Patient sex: M
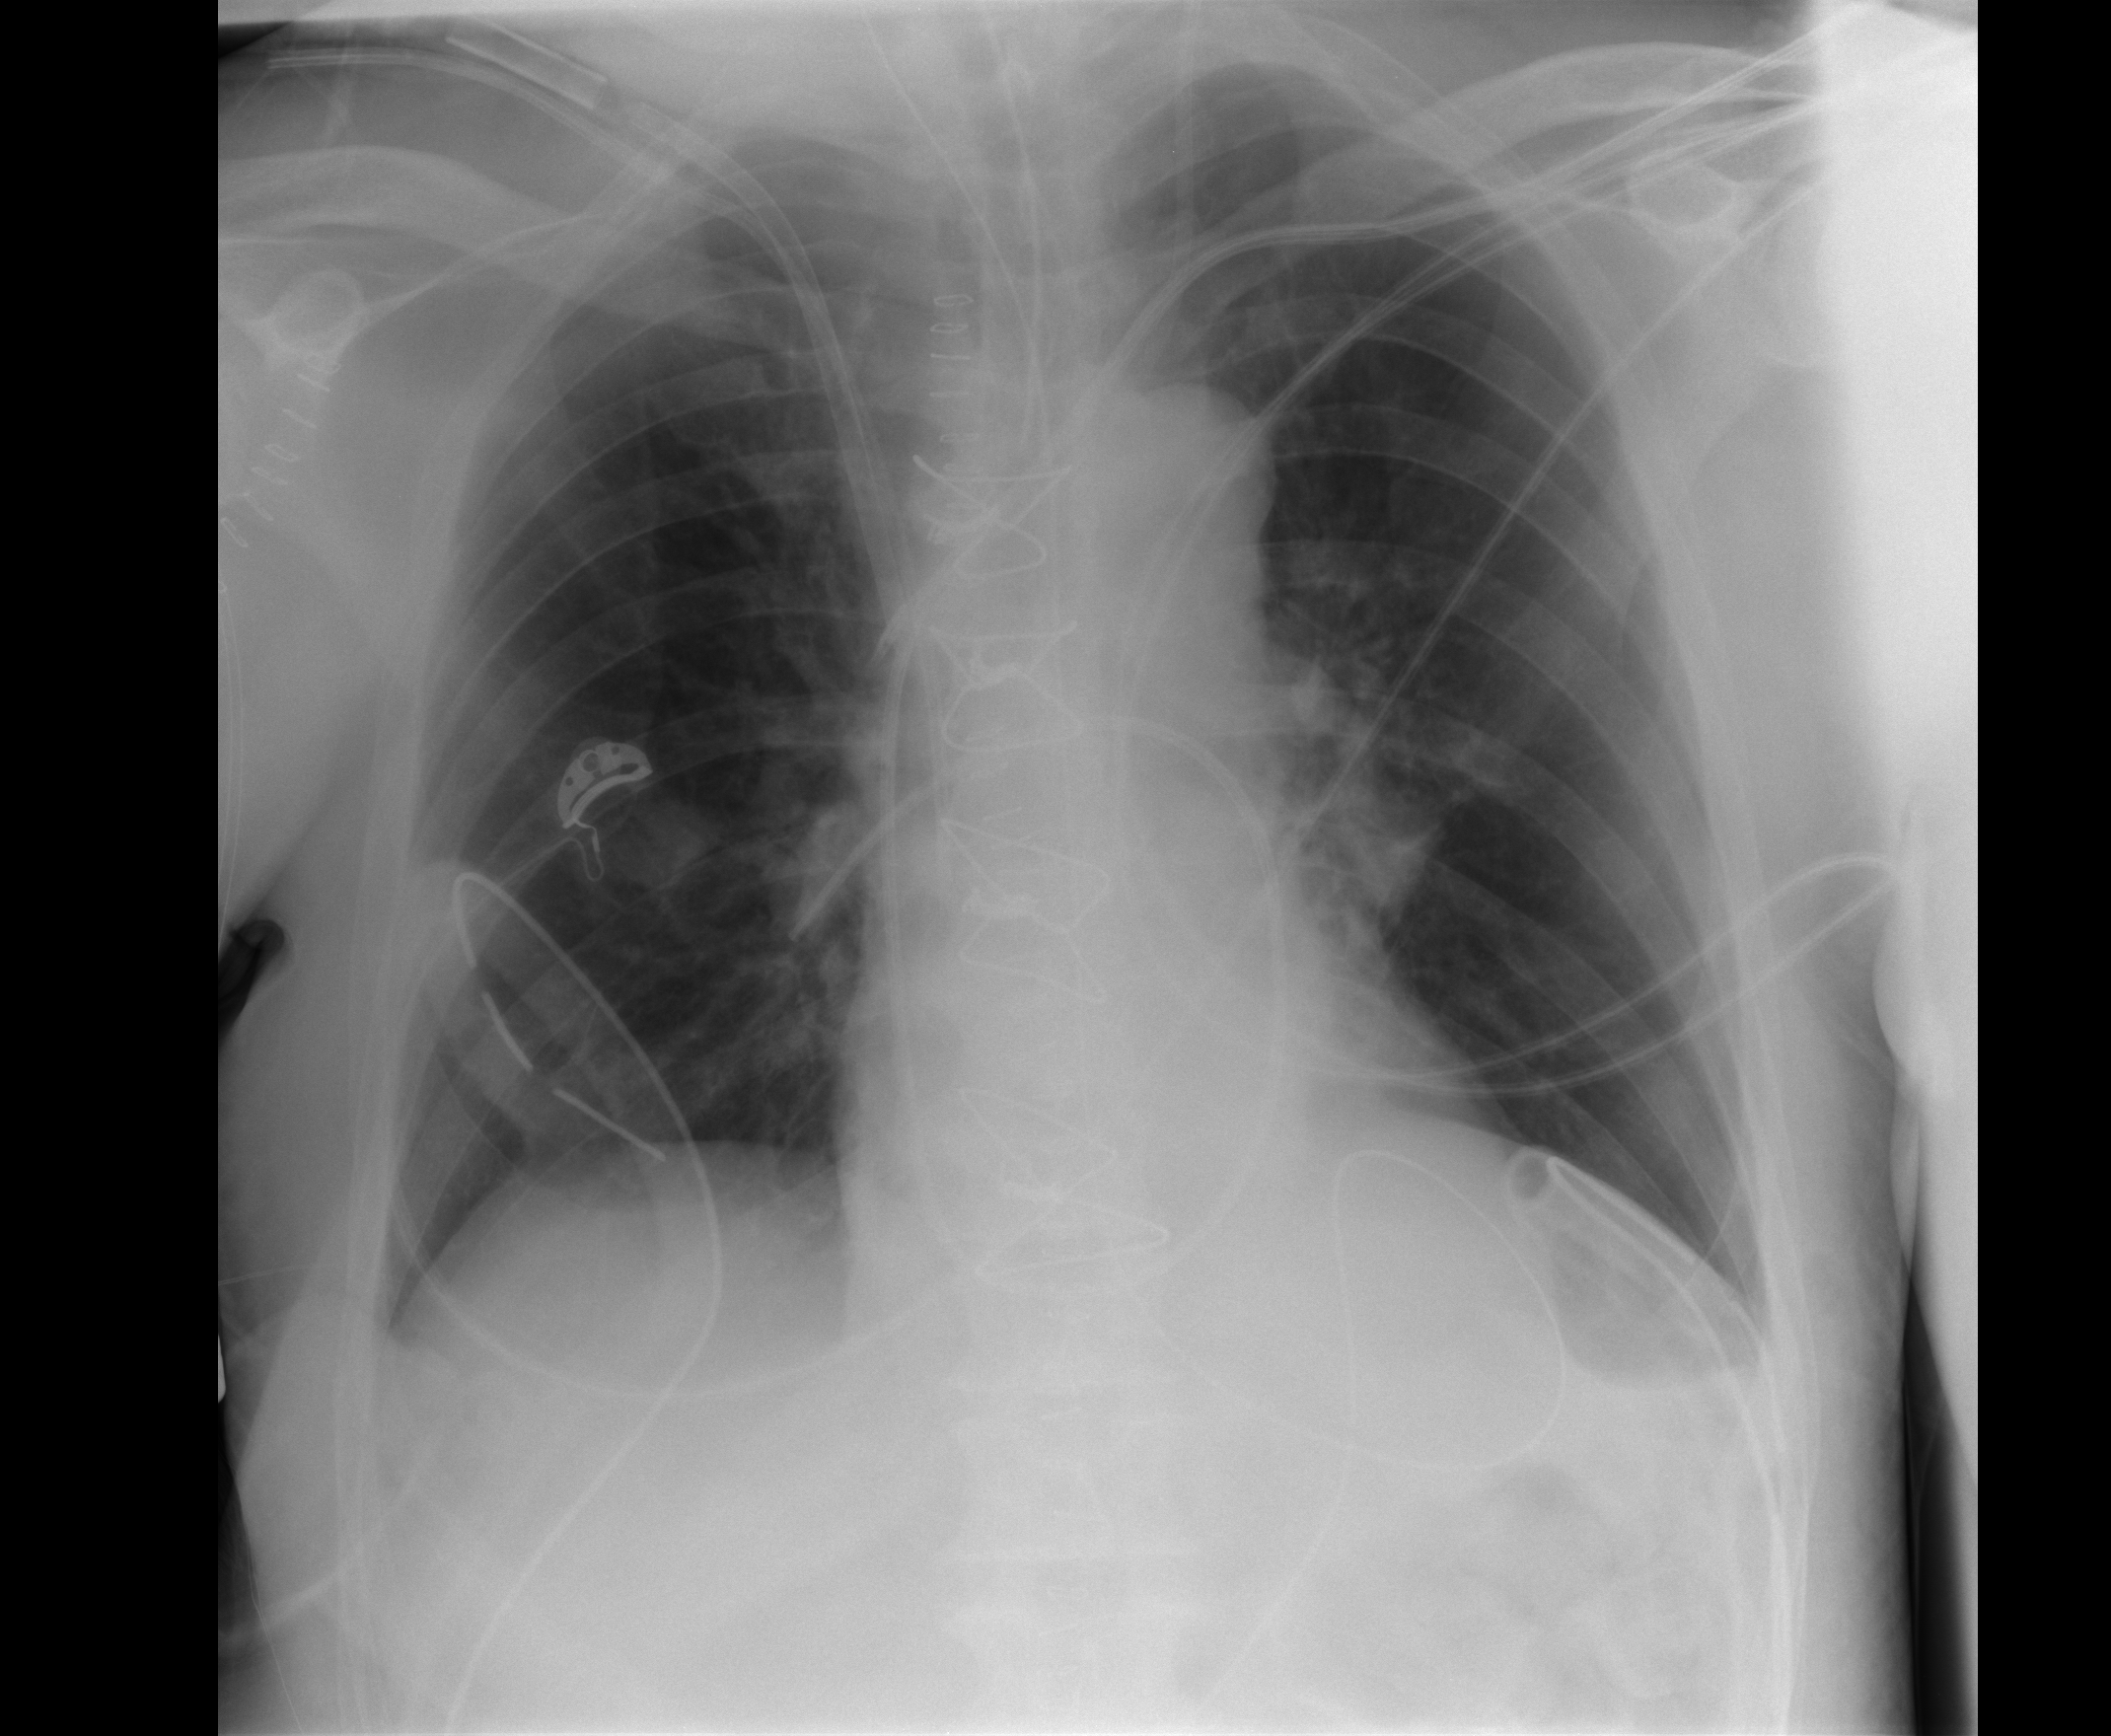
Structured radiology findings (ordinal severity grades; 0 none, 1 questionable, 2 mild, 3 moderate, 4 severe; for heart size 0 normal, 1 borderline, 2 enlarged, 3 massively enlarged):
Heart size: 1
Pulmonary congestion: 2
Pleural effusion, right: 1
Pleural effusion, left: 0
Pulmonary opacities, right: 0
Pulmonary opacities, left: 0
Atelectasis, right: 2
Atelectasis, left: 2